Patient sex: F
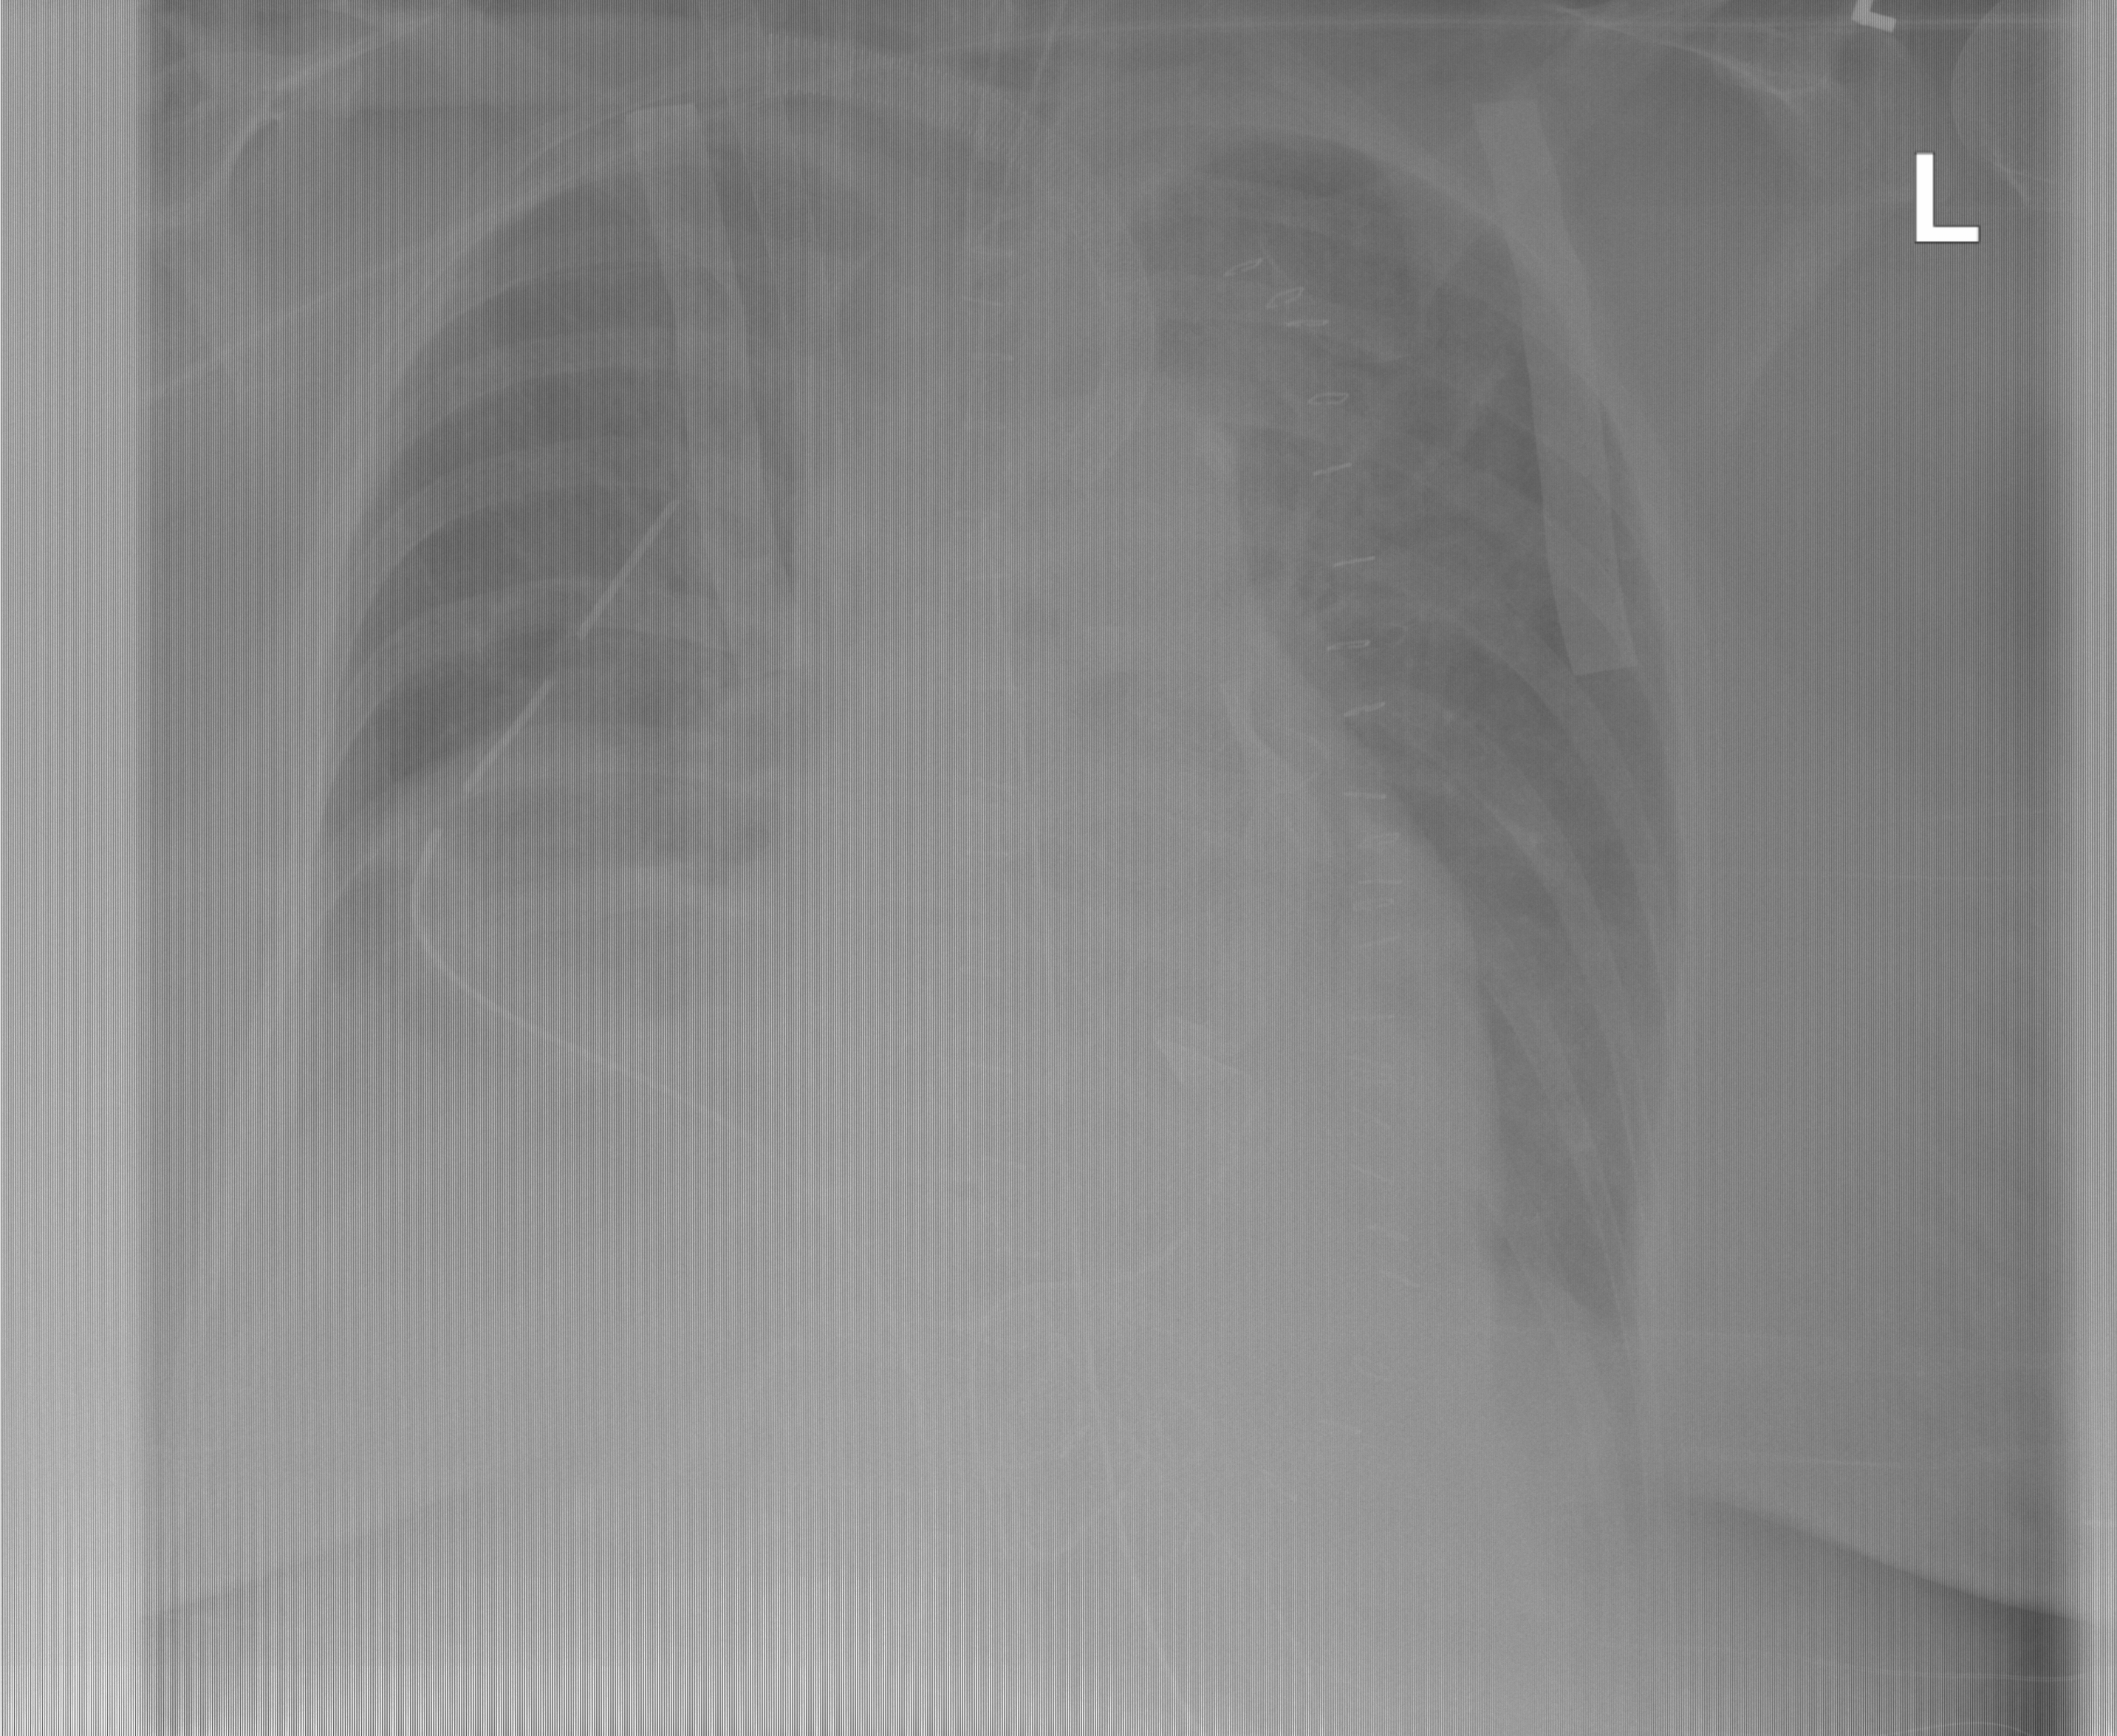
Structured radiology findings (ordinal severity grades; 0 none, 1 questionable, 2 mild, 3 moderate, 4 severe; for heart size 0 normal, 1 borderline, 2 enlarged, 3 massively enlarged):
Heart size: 2
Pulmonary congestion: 2
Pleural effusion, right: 2
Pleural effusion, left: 0
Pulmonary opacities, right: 0
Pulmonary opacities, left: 0
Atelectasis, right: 2
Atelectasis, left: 0